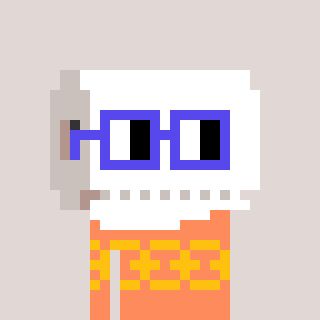
a pixel art character with square blue glasses, a toiletpaper-full-shaped head and a peachy-colored body on a warm background